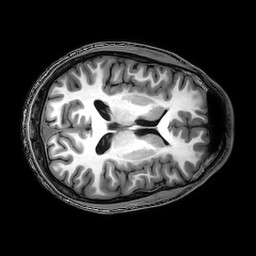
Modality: T1w
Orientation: axial
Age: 21
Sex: male
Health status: healthy
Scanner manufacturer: philips
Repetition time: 0.008138 s
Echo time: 0.00373 s